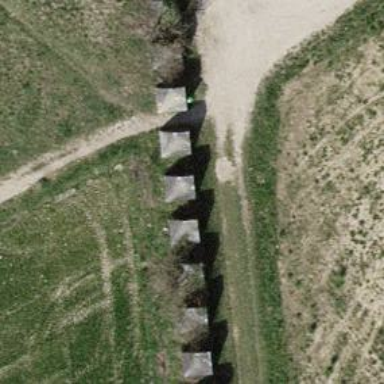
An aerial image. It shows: Block barrier.